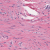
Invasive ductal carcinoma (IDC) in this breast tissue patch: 0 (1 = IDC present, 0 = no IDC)